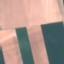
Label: AnnualCrop